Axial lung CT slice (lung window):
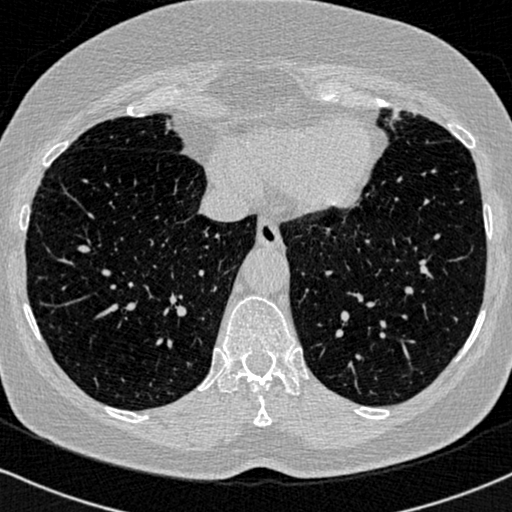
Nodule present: no